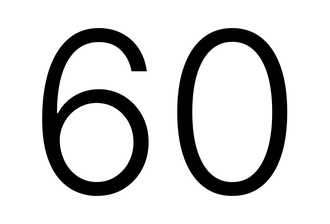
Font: Inter_Light